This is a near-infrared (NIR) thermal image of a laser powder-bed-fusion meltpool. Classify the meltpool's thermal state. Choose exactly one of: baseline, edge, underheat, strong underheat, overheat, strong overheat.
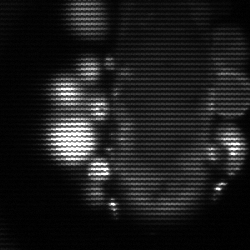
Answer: strong underheat